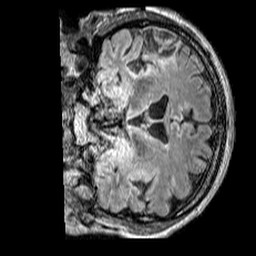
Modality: FLAIR
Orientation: coronal
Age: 66
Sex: male
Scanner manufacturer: siemens
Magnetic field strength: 3 T
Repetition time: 5 s
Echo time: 0.387 s